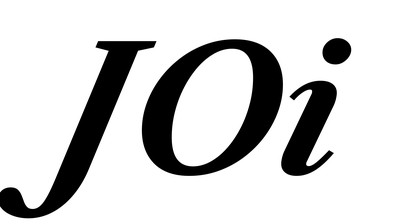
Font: LibreCaslonText-Italic_Bold_Italic